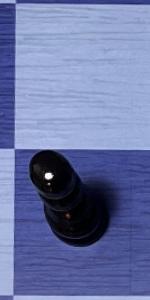
Label: Pawn_Black